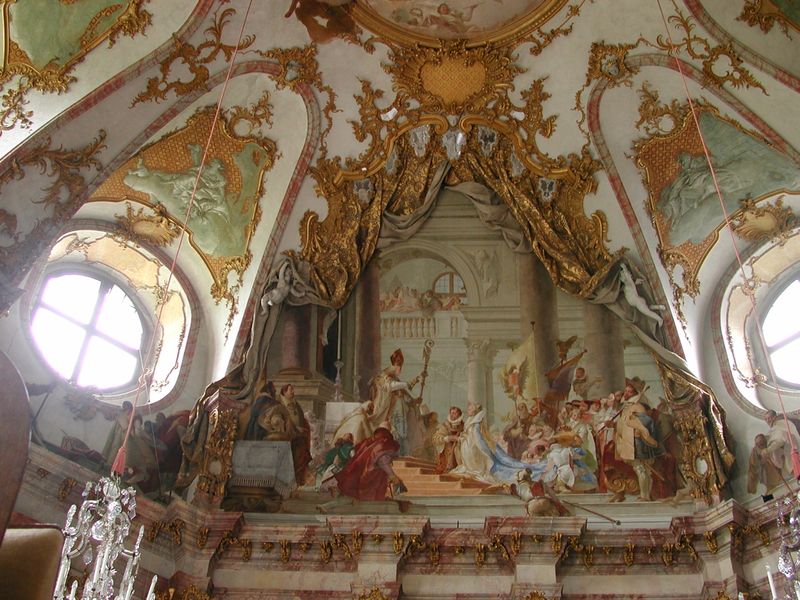
Titel: Kaisersaal
Künstler: Balthasar Neumann
Standort: Würzburg, Residenz (EU - D - B)
Schlagwörter: gemälde, himmel, mann, schatten, weiß, grün, menschen, bunt, fenster, frau, glas, hell, lampen, licht, marmor, männer, säule, säulen, rot, malerei, wand, barock, vorhang, brüstung, kirche, gewand, gold, decke, paar, rokkoko, rosa, rund, engel, putto, stab, zuschauer, grisaille, figuren, kuppel, treppe, bischof, gefolge, könig, papst, verzierung, wandgemälde, wandmalerei, kerzen, kronleuchter, leuchter, lüster, stuck, geländer, stufen, foto, gewölbe, vergoldet, bayern, religion, palast, rundfenster, dom, knien, herrscher, trohn, zeremonie, altar, sims, kristall, dekce, simse, krönung, audienz, mitra, hochzeit, balu, königin, deckengemälde, fresko, golden, putten, putti, sakral, gebälk, nischen, okulus, krabben, ochsenauge, bischofsstab, scheinarchitektur, krummstab, kunstwerk, stichkappen, pabst, fnster, kristallleuchter, gld, s, a, trompe l'oeil, barockkirche, krönungszeremonie, üfresko